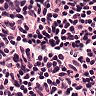
Metastatic tissue present: no